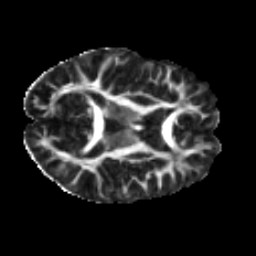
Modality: FA
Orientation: axial
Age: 19
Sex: male
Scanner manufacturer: ge
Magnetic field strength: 3 T
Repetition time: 7.8 s
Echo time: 0.0606 s